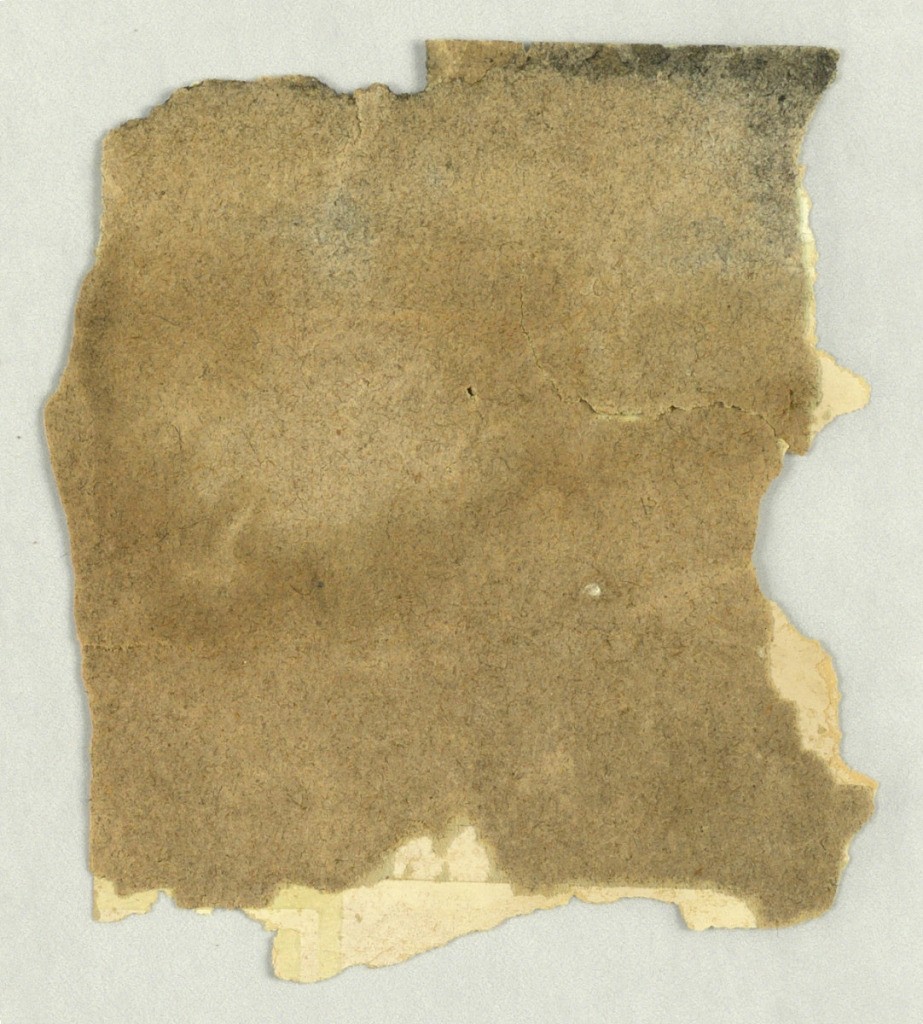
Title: Sidewall - fragment
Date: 1868–69
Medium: Machine-printed
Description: Geometric format, with Greek key-like motif. Printed in very pale yellow-green on off-white ground.